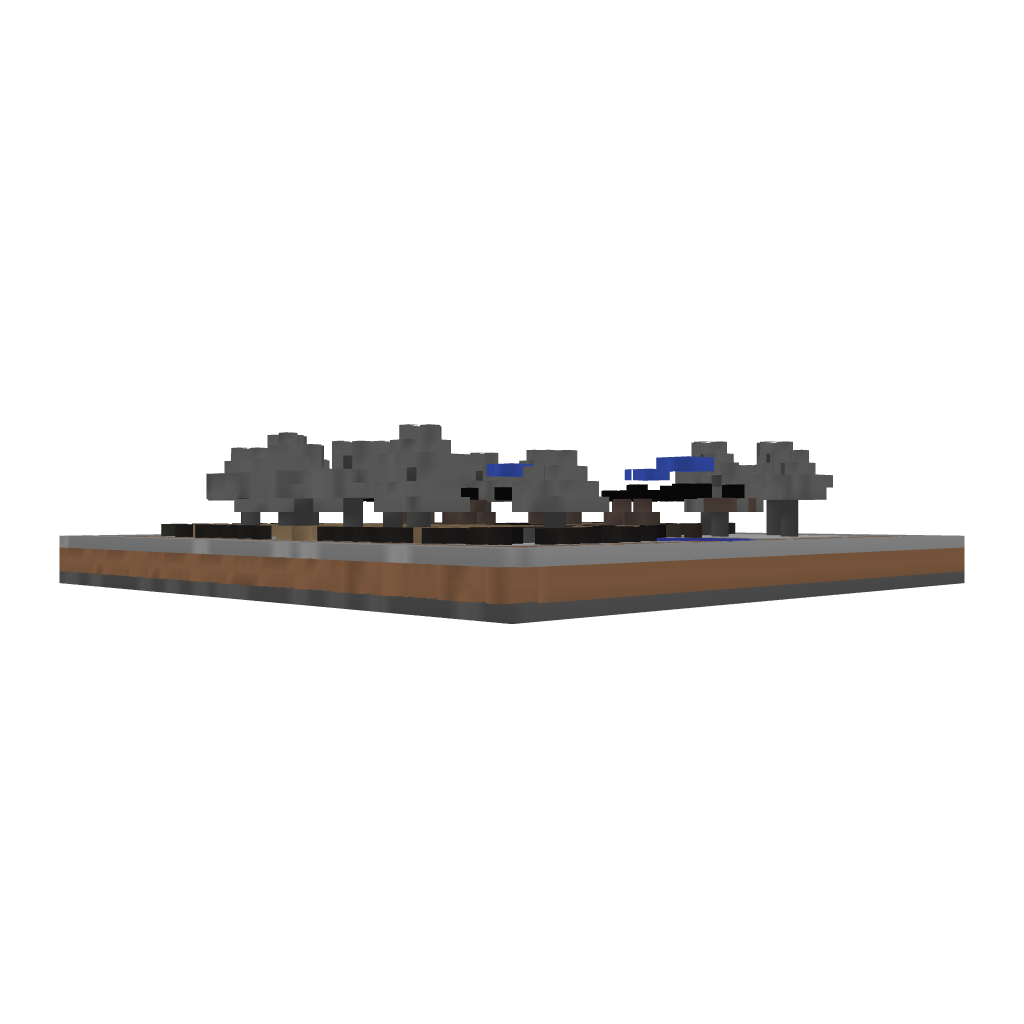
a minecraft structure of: A Small Main Hub